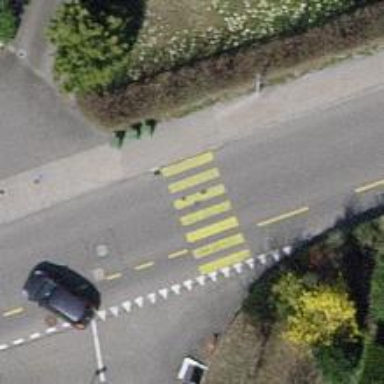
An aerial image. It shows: Uncontrolled footway crossing with markings.